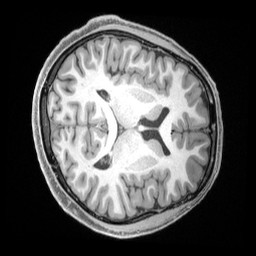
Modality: T1w
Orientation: axial
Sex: male
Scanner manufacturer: siemens
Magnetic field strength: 3 T
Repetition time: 2.4 s
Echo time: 0.00222 s